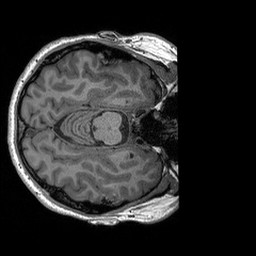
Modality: T1w
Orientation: axial
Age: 25
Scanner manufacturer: siemens
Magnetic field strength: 3 T
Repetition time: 2.3 s
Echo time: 0.00296 s